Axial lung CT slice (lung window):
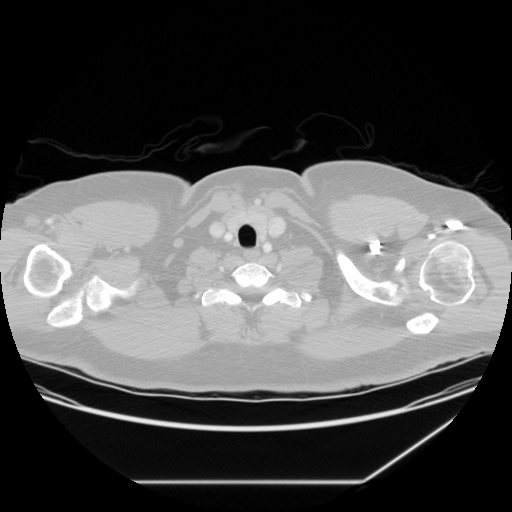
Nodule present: no